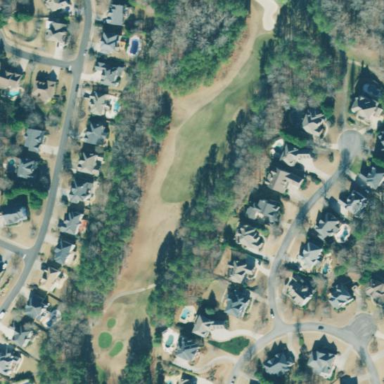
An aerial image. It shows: Golf course.